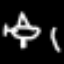
Label: airplane